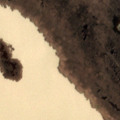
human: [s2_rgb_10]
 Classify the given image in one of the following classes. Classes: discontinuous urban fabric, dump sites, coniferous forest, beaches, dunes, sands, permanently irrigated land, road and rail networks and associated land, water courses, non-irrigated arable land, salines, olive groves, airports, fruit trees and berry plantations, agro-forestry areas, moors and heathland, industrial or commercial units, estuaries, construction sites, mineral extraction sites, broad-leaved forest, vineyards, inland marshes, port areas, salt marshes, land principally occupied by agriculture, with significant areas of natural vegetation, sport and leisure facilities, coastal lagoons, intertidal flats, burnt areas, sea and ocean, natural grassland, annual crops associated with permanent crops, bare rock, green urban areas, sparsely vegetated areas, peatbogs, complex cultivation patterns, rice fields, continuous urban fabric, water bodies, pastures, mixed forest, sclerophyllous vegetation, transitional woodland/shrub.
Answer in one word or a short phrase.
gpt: inland marshes, water bodies